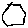
Label: hexagon